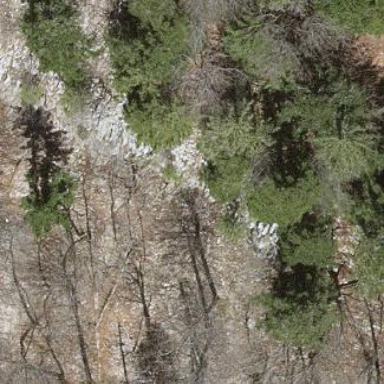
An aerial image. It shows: Landscape of bare rock.